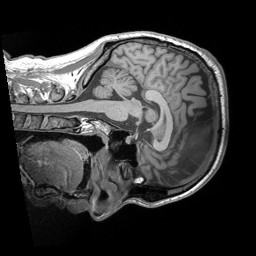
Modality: T1w
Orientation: sagittal
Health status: healthy